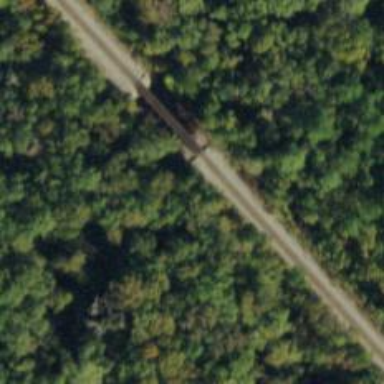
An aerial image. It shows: Railway bridge.